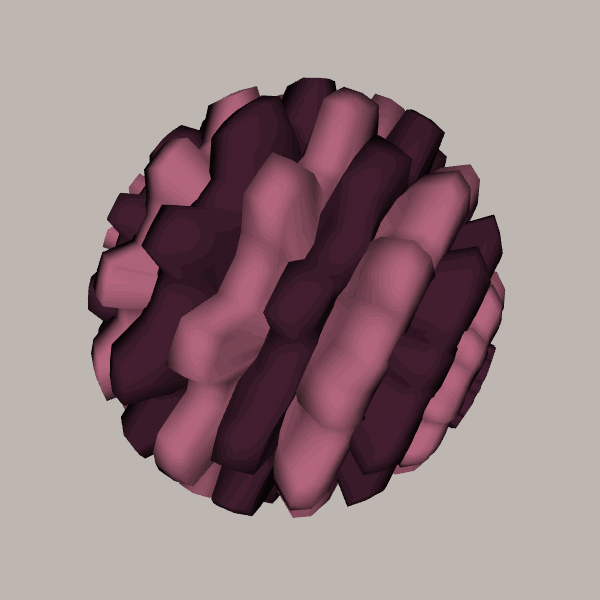
Background: light